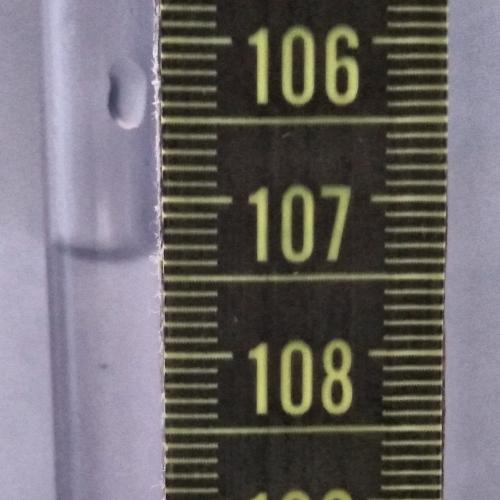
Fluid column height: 107.4 cm